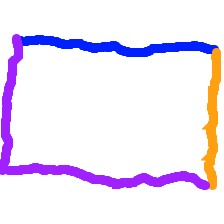
Shape: rectangle